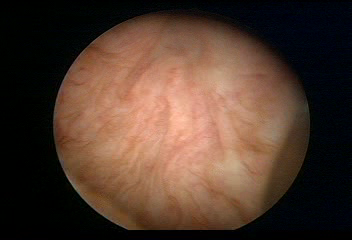
Modality: WLC
Class: Normal mucosa
Bladder cancer association: No